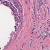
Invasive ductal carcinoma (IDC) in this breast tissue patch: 1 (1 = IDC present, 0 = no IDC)